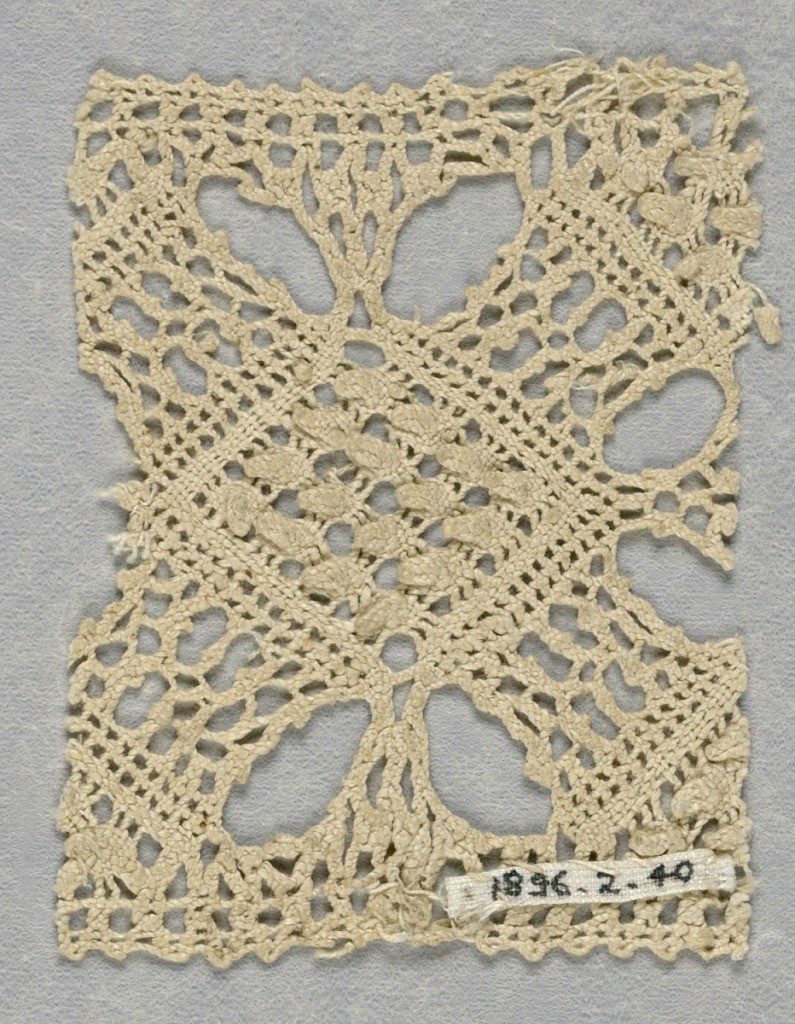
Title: Fragment
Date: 16th century
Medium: linen Technique: bobbin lace (continuous, braid-like)
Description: Insertion with geometric design. Central square with sixteen raised knobs. Other motifs radiate from square in groups of four.